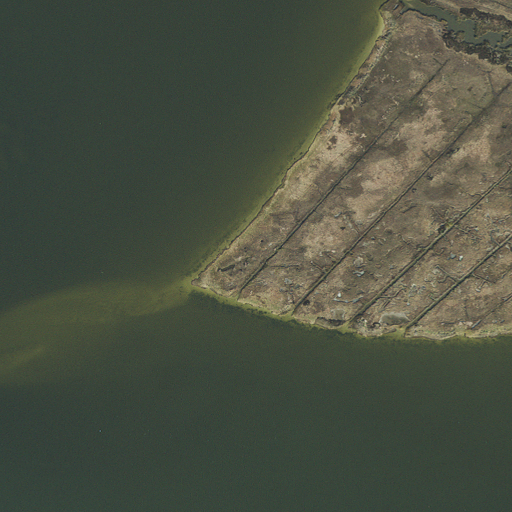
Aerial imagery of cape in Maryland named Persimmon Point containing open water and herbaceous wetlands